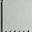
Piece: xx